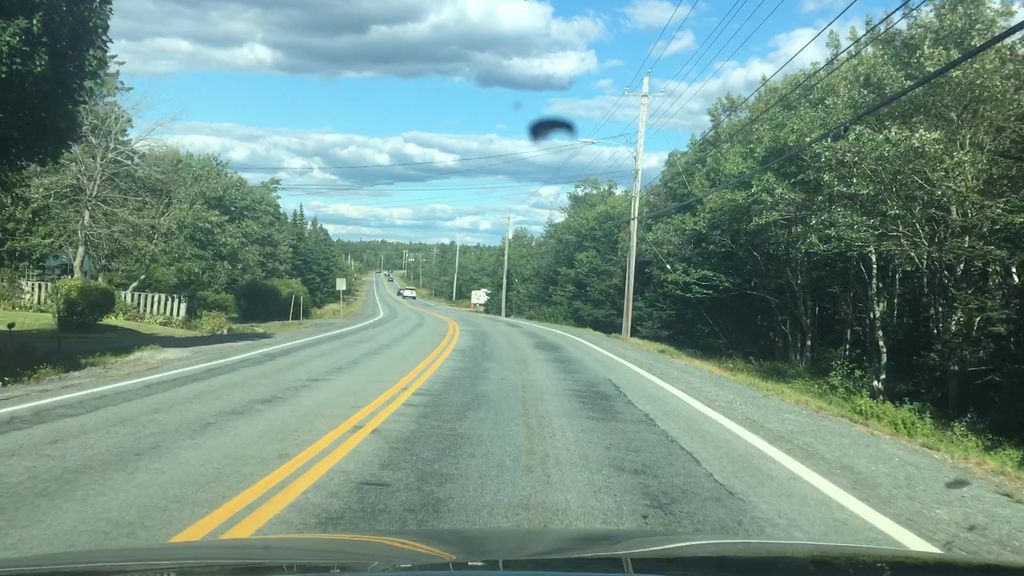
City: halifax